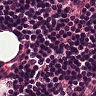
Metastatic tissue present: no